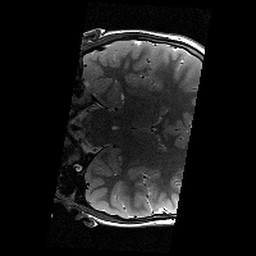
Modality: T2w
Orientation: coronal
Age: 11
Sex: male
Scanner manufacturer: siemens
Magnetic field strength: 3 T
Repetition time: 9.23 s
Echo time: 0.067 s